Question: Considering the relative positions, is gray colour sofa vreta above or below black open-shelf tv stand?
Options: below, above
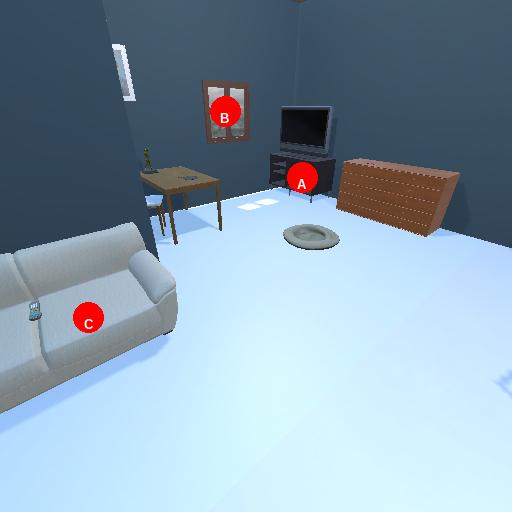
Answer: below